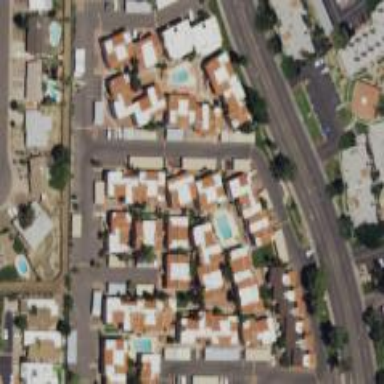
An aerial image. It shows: Condominium within residential area.